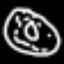
Label: donut